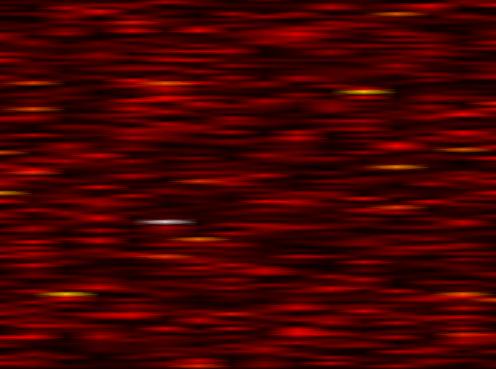
Label: UFMC